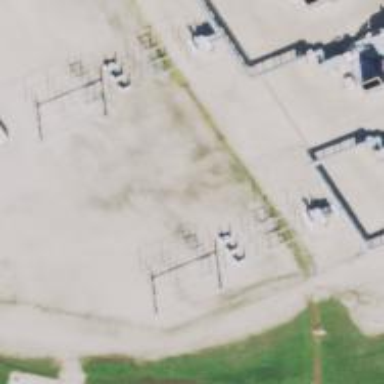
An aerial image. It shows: Switch for power supply.